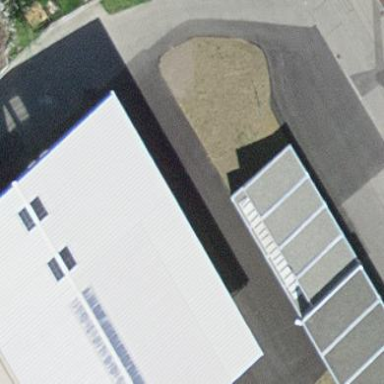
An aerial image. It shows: Group of garages.